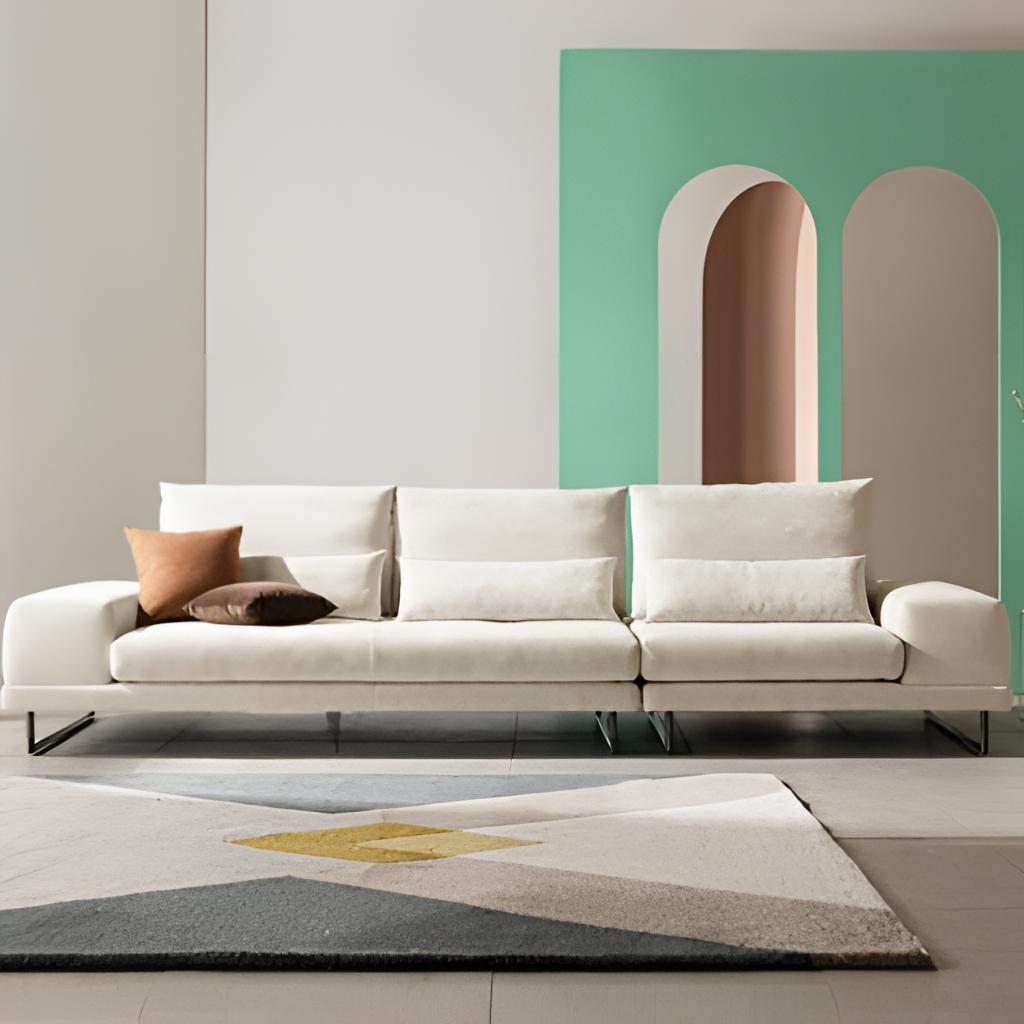
living room, leather sofa, tile flooring, with large square pattern, white and mint green paint wallpaper, with vertical two tone pattern, contemporary